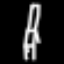
Label: chair